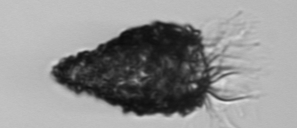
Label: Tintinnopsis